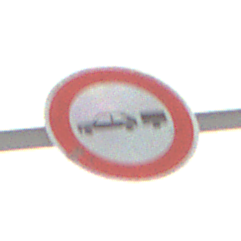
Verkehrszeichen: VerbotPersonenkraftwagenMitAnhaenger
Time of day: MorningAfternoon
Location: Outdoor (Nature)
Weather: Overcast
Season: Winter
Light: Natural